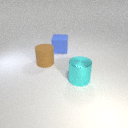
large brown rubber cylinder to the left of large blue rubber cube